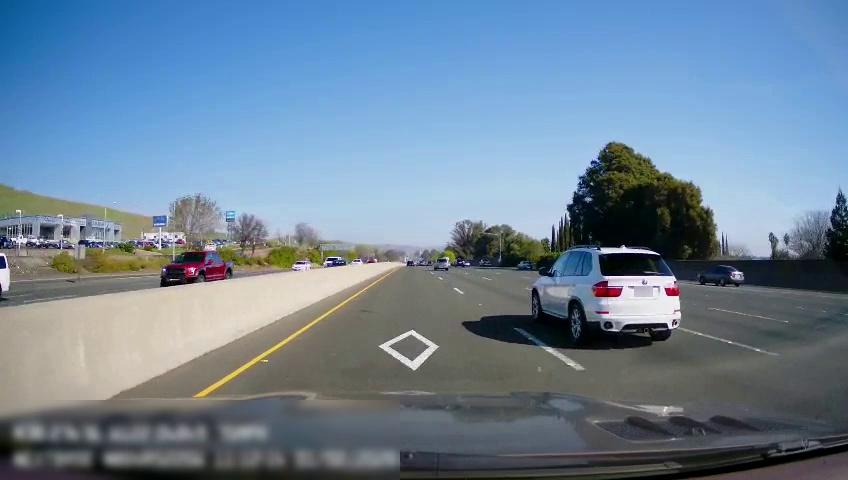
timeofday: Day
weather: Sunny
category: Drivable Space
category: Drivable Space
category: Vehicles | Car
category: Vehicles | Truck
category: Vehicles | Car
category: Vehicles | Car
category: Vehicles | Car
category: Vehicles | Car
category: Vehicles | SUV
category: Vehicles | SUV
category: Vehicles | Truck
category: Vehicles | SUV
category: Vehicles | Car
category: Vehicles | Car
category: Lanes | Alternate Lane
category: Lanes | Current Lane
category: Lanes | Current Lane
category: Lanes | Alternate Lane
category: Lanes | Opposite Lane
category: Lanes | Opposite Lane
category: Lanes | Opposite Lane
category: Lanes | Opposite Lane